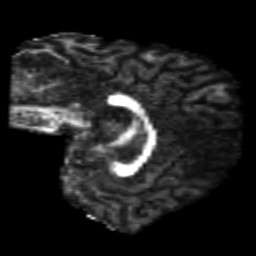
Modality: FA
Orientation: sagittal
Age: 20
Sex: male
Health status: healthy
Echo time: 0.074 s